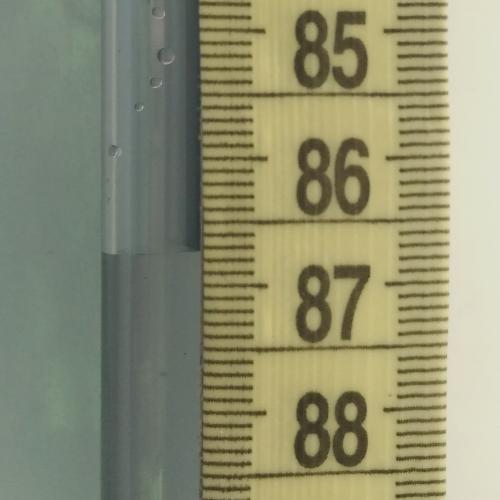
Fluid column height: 86.7 cm